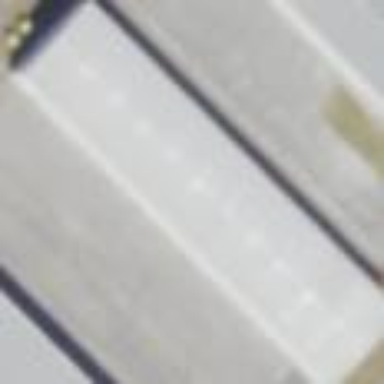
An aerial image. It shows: Hangar located at airport.